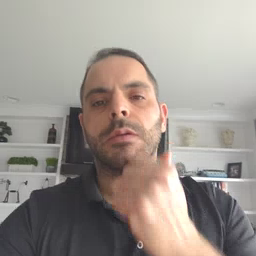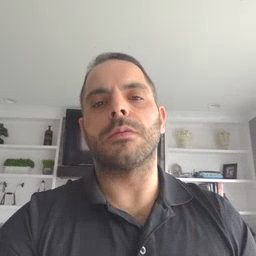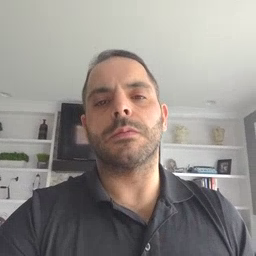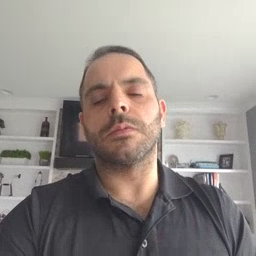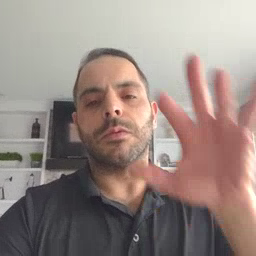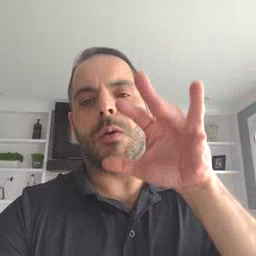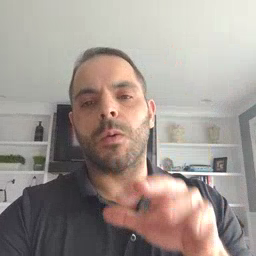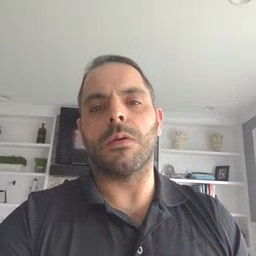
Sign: snow